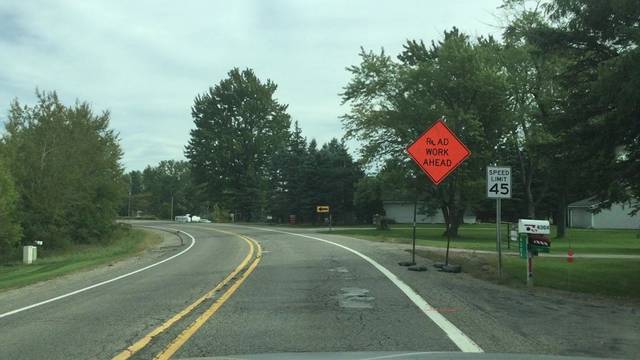
Region: United States
Coordinates: 42.809, -83.618